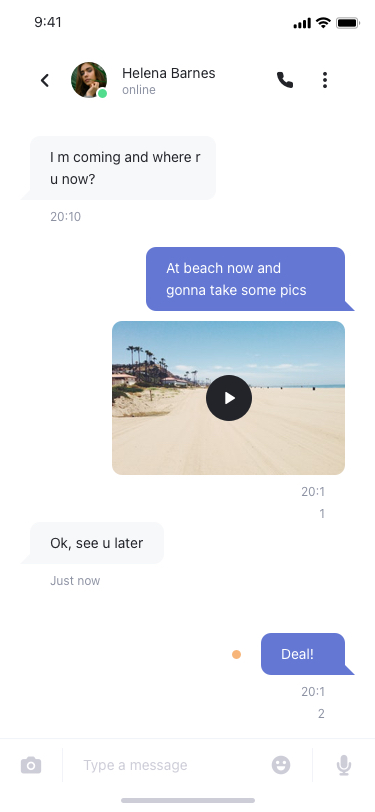
Text in this UI design:
Ok, see u later
Just now
20:11
At beach now and gonna take some pics
Deal!
20:12
20:10
I m coming and where r u now?
Type a message
online
Helena Barnes